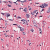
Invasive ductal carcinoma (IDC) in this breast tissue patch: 1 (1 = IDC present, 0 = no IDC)